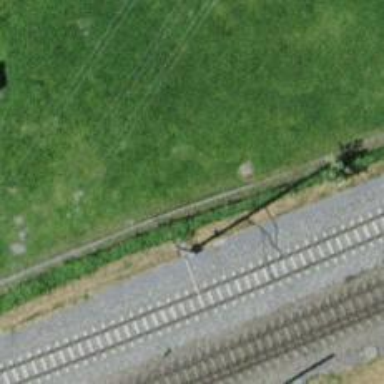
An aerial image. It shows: Power pole.